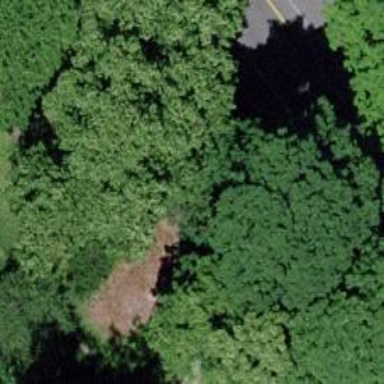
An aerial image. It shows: Avenue of trees.